Question: In <URL> you can find the info:
> Each push notification includes a payload. The payload contains
information about how the system should alert the user as well as any
custom data you provide. The maximum size allowed for a notification
payload is ; Apple Push Notification Service refuses any
notification that exceeds this limit.
However in WWDC 14 we can see this screenshot:

I wonder if there is any official Apple statement about the size limit of push notification. I tested it and larger that 256 bytes works, but documentation said it shouldn't. Can someone confirm or deny the size of remote notifications?
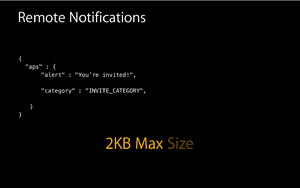
Answer: Apple has already updated the documentation. The 2KB for the maximum payload size is just for devices running iOS 8. The <URL> says:
> In iOS 8 and later, the maximum size allowed for a notification
payload is 2 kilobytes; Apple Push Notification service refuses any
notification that exceeds this limit. (Prior to iOS 8 and in OS X, the
maximum payload size is 256 bytes.)
---
<URL>
- -
> If you are using the legacy APNs binary interface to send
notifications instead of an HTTP/2 request, the maximum payload size
is 2KB (2048 bytes)